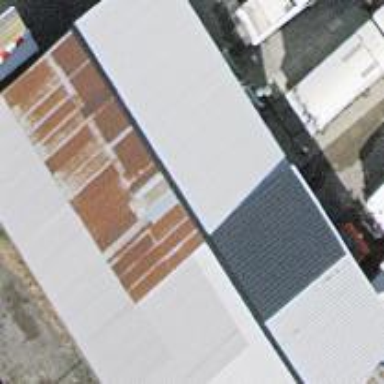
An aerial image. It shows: Shed building.